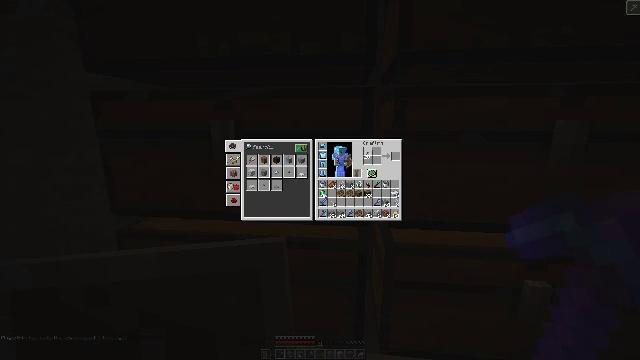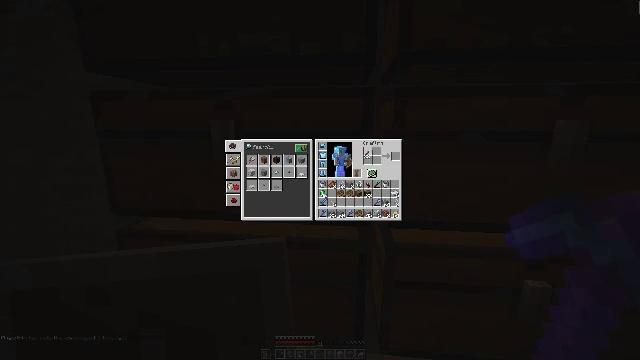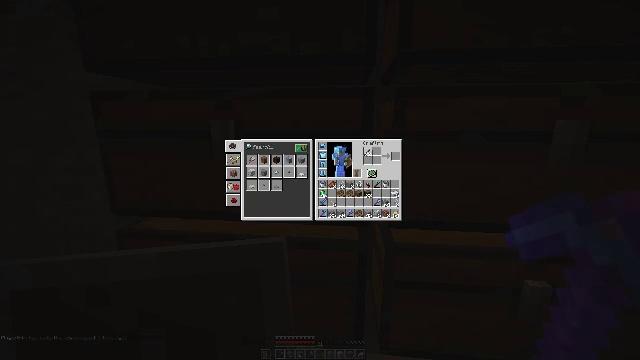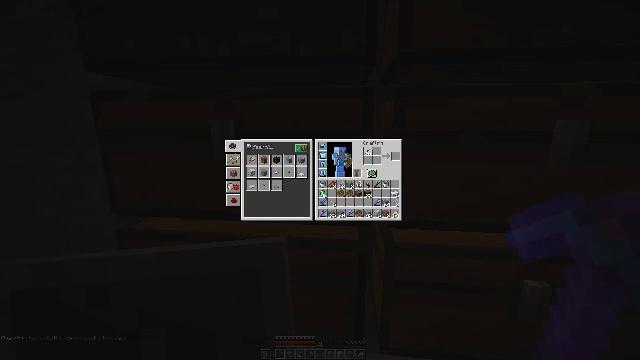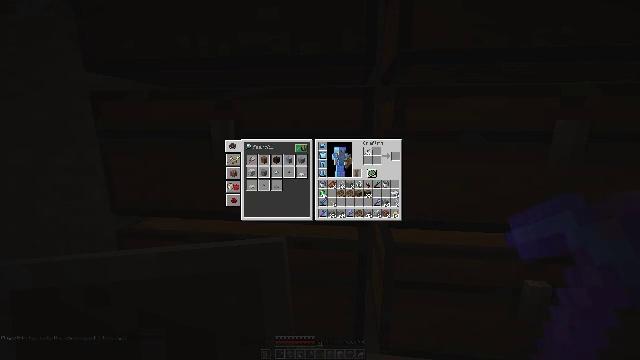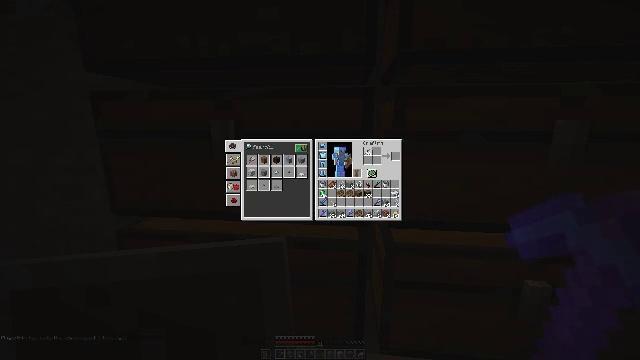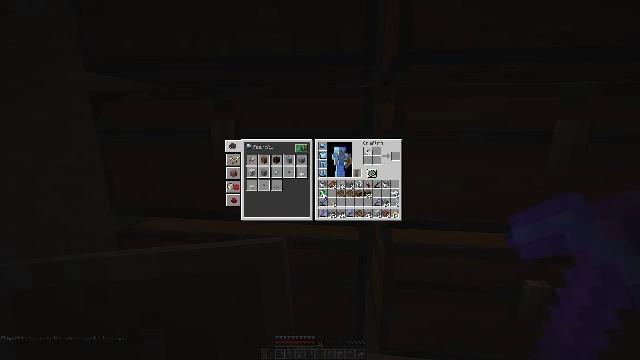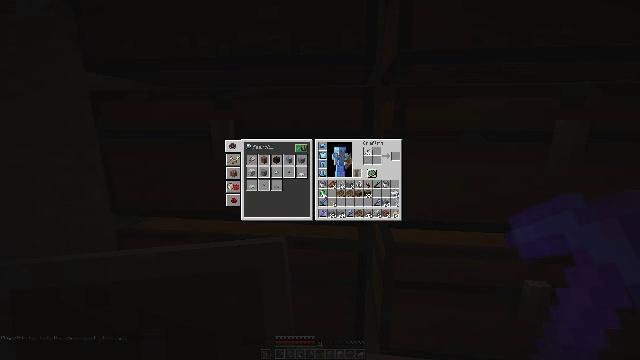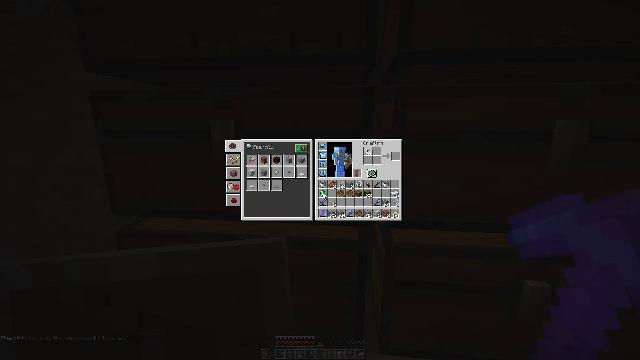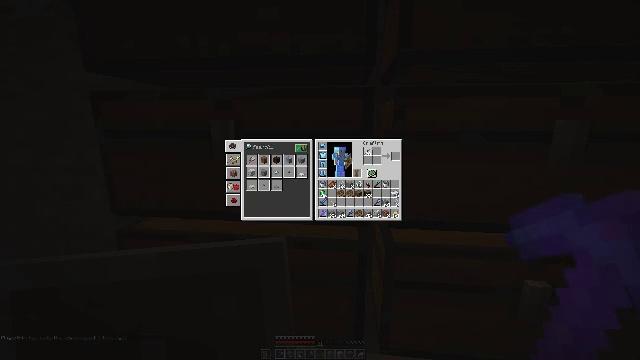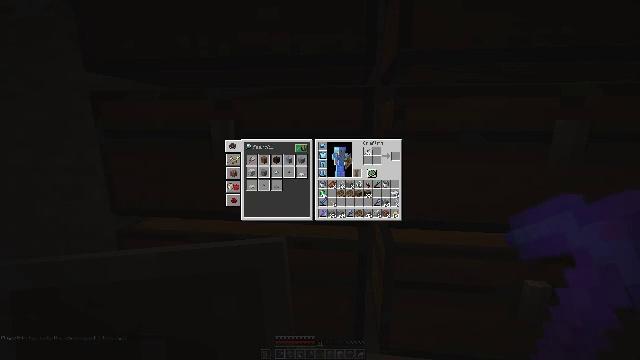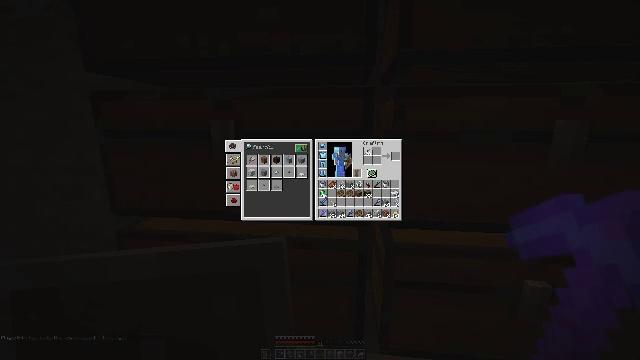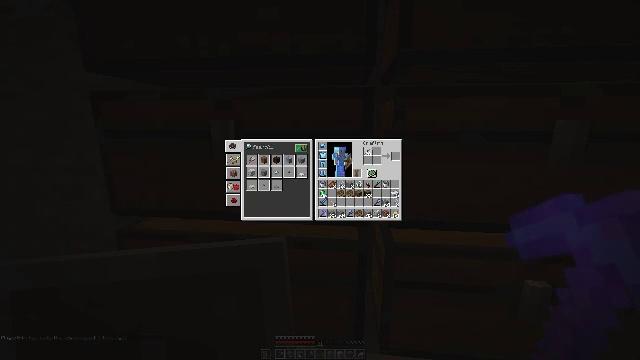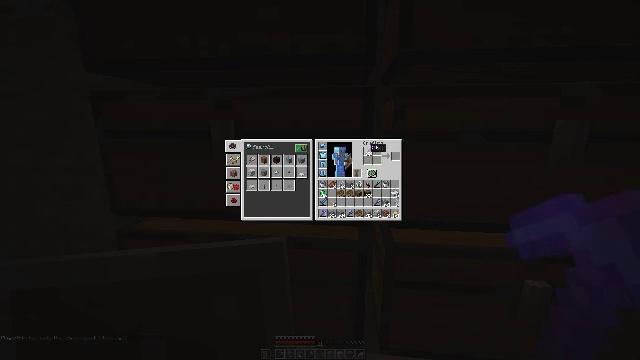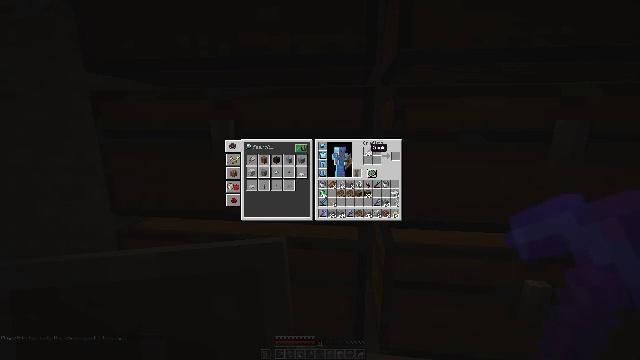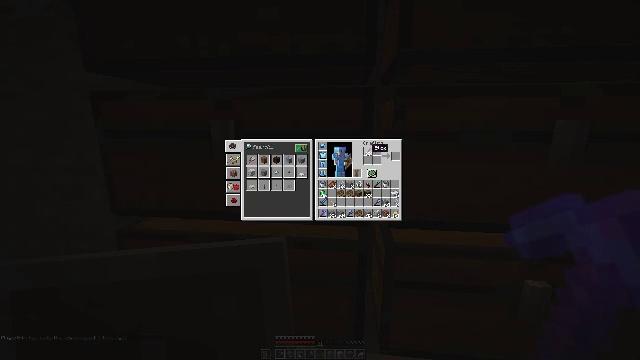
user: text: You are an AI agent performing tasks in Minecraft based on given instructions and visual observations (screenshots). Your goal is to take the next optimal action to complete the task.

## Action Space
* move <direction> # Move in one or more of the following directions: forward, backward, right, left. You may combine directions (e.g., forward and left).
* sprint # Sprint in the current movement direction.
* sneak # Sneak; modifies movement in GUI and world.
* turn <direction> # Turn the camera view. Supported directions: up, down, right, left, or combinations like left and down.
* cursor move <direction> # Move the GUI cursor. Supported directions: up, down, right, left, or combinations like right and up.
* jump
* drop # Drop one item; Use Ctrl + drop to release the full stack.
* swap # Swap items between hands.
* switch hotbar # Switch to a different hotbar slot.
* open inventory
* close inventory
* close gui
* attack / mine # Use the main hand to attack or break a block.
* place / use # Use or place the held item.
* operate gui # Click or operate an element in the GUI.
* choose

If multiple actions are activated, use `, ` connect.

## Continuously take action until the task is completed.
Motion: motion action
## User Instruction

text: Create a lever with crafting resources.
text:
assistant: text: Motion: no_op
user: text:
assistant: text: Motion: no_op
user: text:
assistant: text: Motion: no_op
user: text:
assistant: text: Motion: no_op
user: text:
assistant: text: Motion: no_op
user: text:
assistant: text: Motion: no_op
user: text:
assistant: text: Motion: no_op
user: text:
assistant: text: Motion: no_op
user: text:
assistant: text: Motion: no_op
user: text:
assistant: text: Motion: no_op
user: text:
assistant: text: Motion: attack / mine
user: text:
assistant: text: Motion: attack / mine
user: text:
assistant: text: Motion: no_op
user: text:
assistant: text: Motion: no_op
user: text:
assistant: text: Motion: no_op
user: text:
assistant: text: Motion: no_op
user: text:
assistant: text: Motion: no_op
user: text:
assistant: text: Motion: turn right
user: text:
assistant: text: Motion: turn right
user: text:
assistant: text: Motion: turn right and down
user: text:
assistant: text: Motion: turn down
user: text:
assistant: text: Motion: turn down
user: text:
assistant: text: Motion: turn down
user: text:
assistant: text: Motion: no_op
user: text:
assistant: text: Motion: no_op
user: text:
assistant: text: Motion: no_op
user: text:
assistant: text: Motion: no_op
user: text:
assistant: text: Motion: no_op
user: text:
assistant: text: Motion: attack / mine
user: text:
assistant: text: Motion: attack / mine